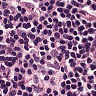
Metastatic tissue present: no